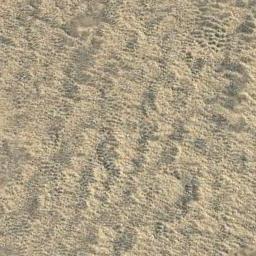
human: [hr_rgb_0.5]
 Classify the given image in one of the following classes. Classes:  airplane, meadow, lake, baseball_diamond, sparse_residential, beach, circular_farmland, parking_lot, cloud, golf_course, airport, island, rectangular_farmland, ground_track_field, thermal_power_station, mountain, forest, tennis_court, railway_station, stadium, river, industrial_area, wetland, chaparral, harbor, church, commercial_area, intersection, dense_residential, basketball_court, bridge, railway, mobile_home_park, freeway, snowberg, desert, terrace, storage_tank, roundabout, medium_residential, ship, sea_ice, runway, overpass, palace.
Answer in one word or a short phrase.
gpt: desert